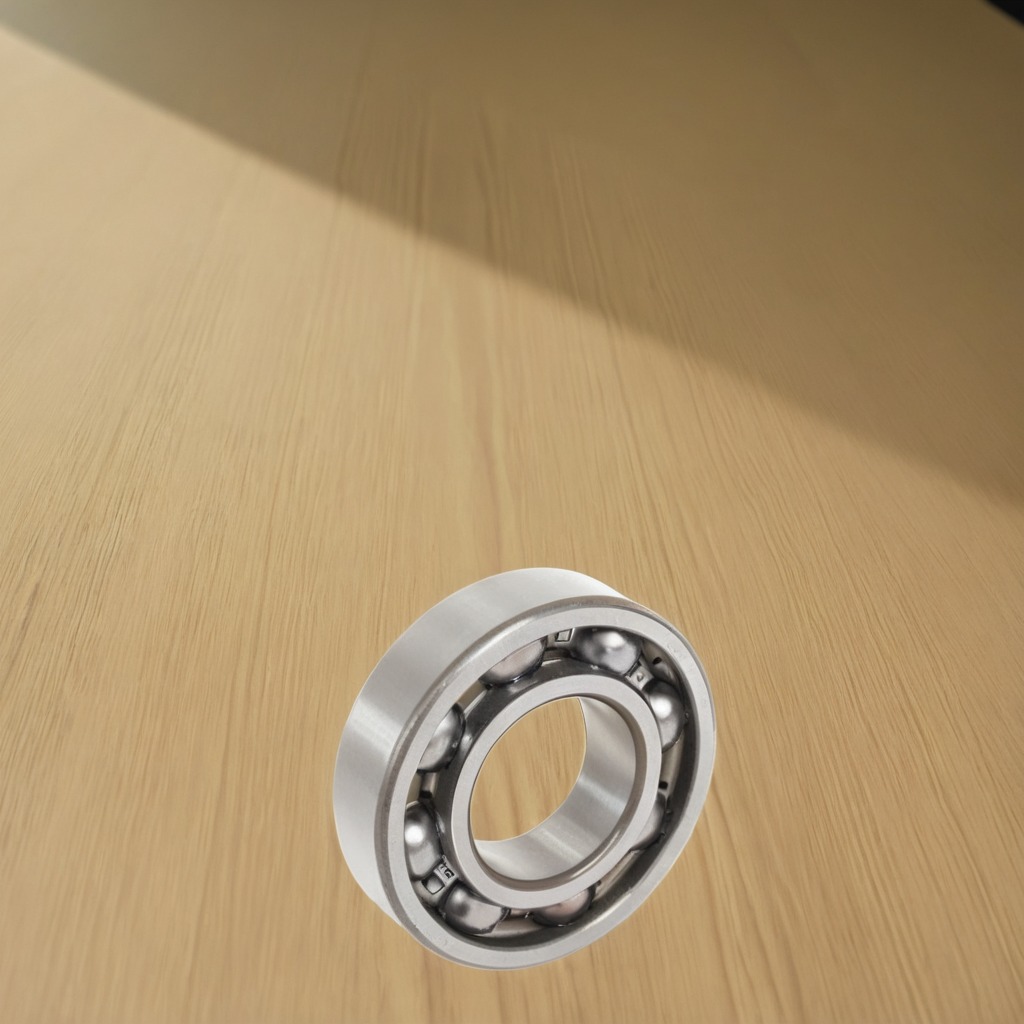
A metal ball bearing is lying on a plywood surface in a paint workshop lit by afternoon window light.